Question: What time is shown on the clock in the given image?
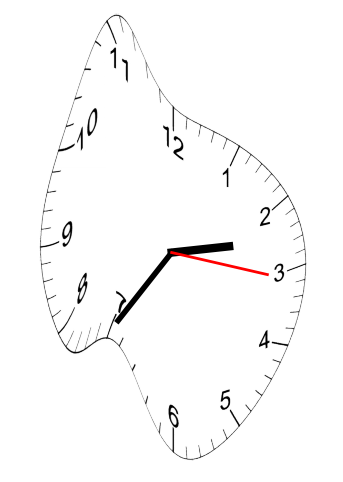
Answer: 02:35:16